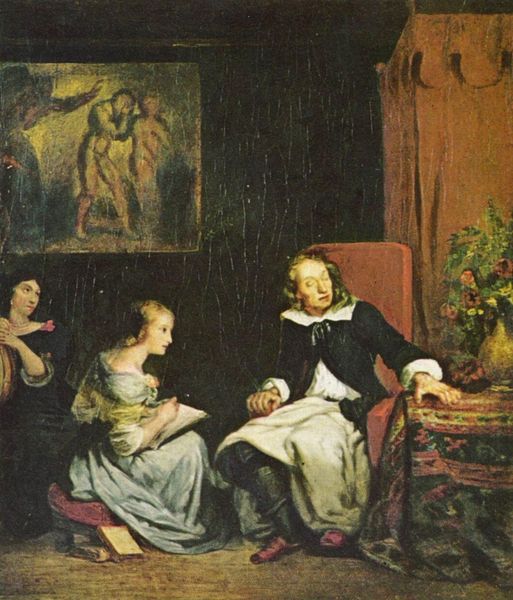
Titel: Milton diktiert seinen Töchtern das "Paradise Lost"
Künstler: Eugène Delacroix
Standort: Williamstown (Massachusetts)
Institution: Sterling and Francine Clark Art Institute
Schlagwörter: blau, gemälde, gott, hand, mann, schatten, weiß, frauen, gelb, grün, menschen, mädchen, sitzen, ausschnitt, blumen, braun, frau, kleid, licht, profil, schwarz, stuhl, szene, tisch, zimmer, rosen, rot, teppich, anzug, wand, augen, kragen, bild, hände, innenraum, tischdecke, tischtuch, vorhang, haare, interieur, sessel, sitzend, stoff, decke, familie, innen, paar, genre, vase, bücher, schrank, lehrer, schuhe, hocker, schemel, handarbeit, nähen, detail, bett, stube, junge frau, junge, blumenstrauss, gemustert, adam, eva, paradies, buch, lehnstuhl, fragment, zeichnen, schreiben, hausarbeit, vertreibung, beistelltisch, himmelbett, alkoven, paradis, erzählung, schülerin, erzählen, masaccio, vertreibung aus dem paradies, bilf, sesser